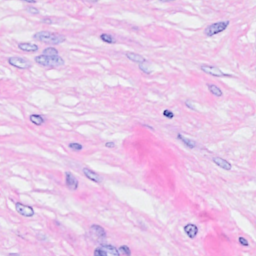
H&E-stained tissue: Breast